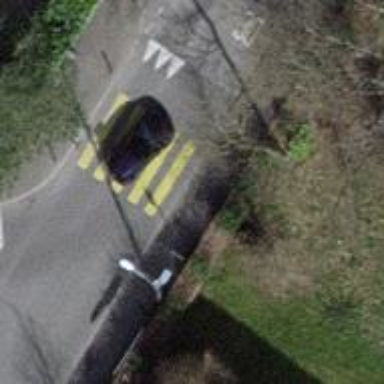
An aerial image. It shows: Uncontrolled zebra crossing with yellow markings on the road.